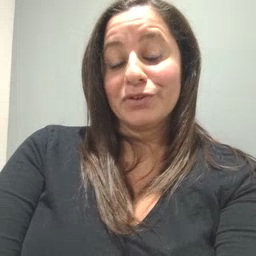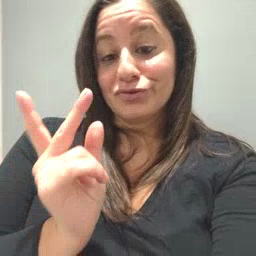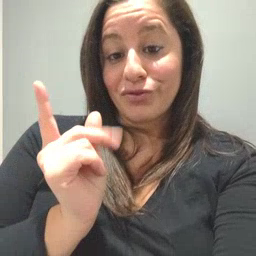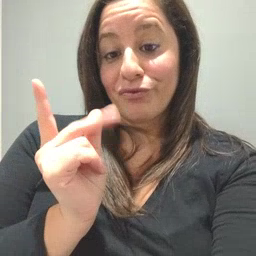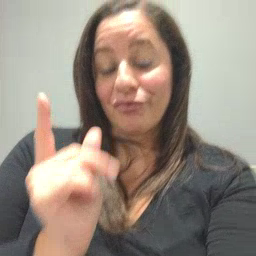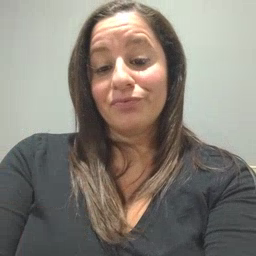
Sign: dog